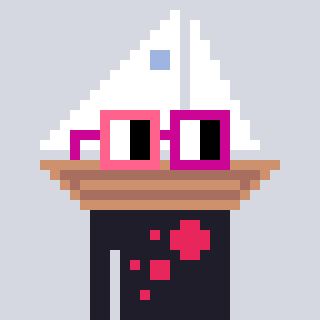
a pixel art character with square pink and red glasses, a sailboat-shaped head and a grayscale-colored body on a cool background